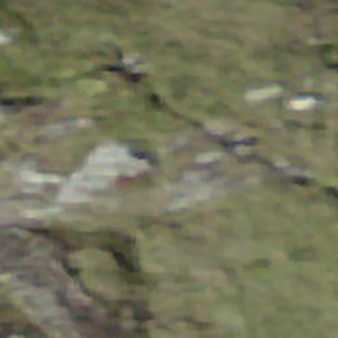
Label: other